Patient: sex M, age 56
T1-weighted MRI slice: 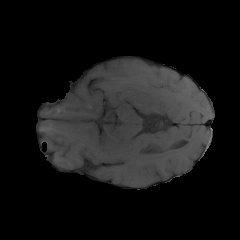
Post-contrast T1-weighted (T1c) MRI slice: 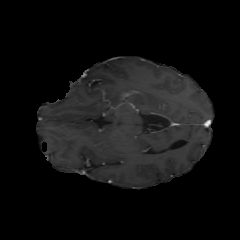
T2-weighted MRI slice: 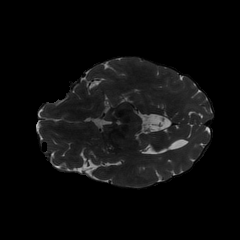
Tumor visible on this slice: no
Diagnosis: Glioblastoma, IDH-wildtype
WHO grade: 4